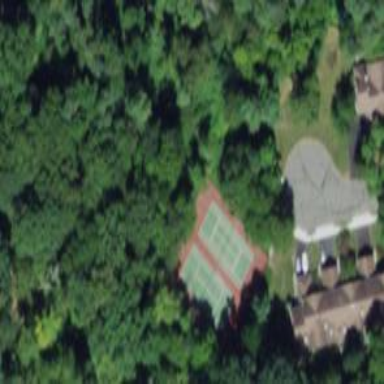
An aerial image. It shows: Tennis court on pitch designated for leisure land.